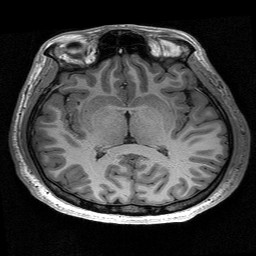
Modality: T1w
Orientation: coronal
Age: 22
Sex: male
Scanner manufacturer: siemens
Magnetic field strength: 3 T
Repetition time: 2.53 s
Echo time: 0.00267 s